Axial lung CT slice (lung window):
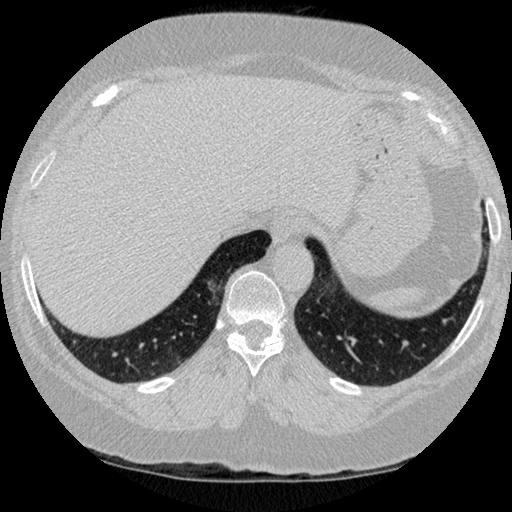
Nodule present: no